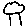
Label: tree